Current action and preconditions to check: path_clear

Your task: For each precondition in the list above, predict whether it will hold at this action.

Consider the current scene as observed from the mobile robot's camera, and analyze the predicted future states of all dynamic agents (e.g., people, animals, vehicles, or any moving entities) within the NEXT SECOND.

IMPORTANT: Only answer "very likely" if you are absolutely certain—based on strong, clear evidence—that a dynamic agent will violate the precondition in the predicted future state. Do NOT answer "very likely" for unlikely, ambiguous, or low-probability risks.

Ask yourself for each precondition: Is there a high probability, with clear and convincing evidence, that the predicted future states of any dynamic agent will interfere with the predicted future state of the currently executing action within the NEXT SECOND, causing that precondition to fail?

Assess the risk level based on these predictions. Use "likely" or "very likely" if motions create a clear risk of interference.

Use "neutral" or "improbable" if agents are nearby but their predicted paths are clearly diverging or non-conflicting.

Failure Risk Categories: "very improbable", "improbable", "neutral", "likely", "very likely"

Answer Format: Output ONLY the probability_of_failure value from these categories: "very improbable", "improbable", "neutral", "likely", "very likely"

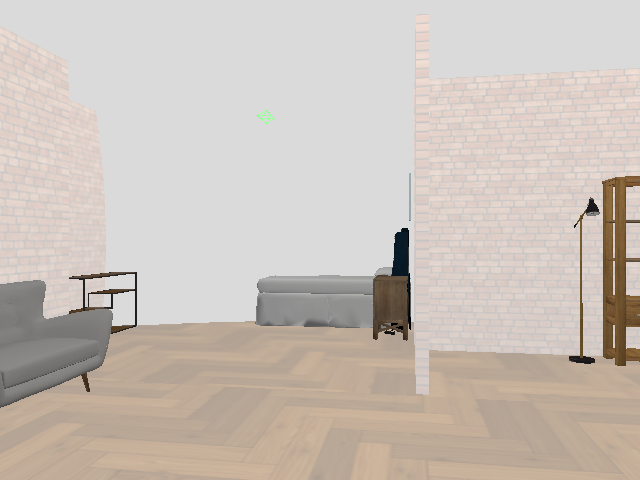

Answer: very improbable